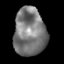
Tissue: prostate
Cell type: T cells
Senescence score: 0.2816
Nuclear area (px): 1501
Mean DAPI intensity: 121.971